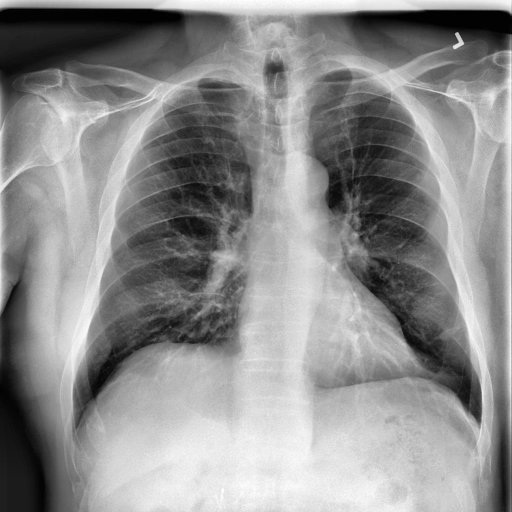
Finding: NORMAL